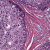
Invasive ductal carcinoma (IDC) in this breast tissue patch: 0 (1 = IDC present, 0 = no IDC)